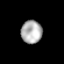
Tissue: prostate
Cell type: T cells
Senescence score: 0.2908
Nuclear area (px): 471
Mean DAPI intensity: 175.9